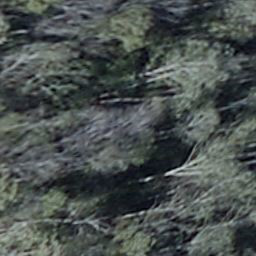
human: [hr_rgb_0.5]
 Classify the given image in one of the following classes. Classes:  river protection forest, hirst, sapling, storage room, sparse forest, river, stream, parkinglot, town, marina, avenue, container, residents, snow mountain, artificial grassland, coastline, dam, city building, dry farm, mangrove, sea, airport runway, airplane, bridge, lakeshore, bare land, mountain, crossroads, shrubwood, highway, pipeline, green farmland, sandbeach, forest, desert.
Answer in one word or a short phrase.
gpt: shrubwood